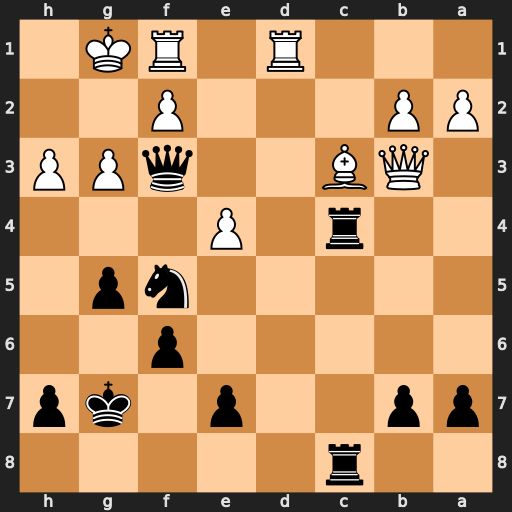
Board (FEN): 2r5/pp2p1kp/5p2/5np1/2r1P3/1QB2qPP/PP3P2/3R1RK1
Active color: b
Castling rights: -
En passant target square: -
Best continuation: Rxc3 bxc3 Nxg3